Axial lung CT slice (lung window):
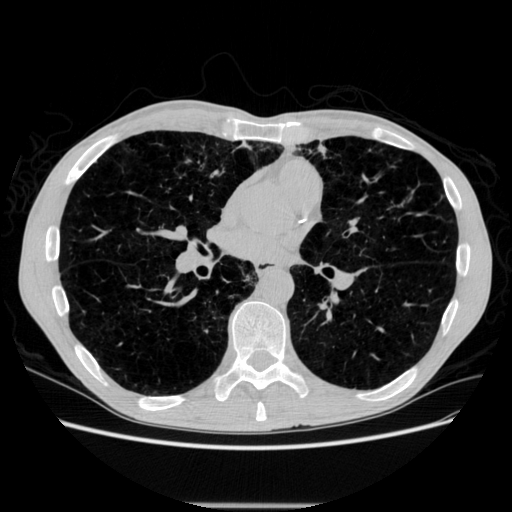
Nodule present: no